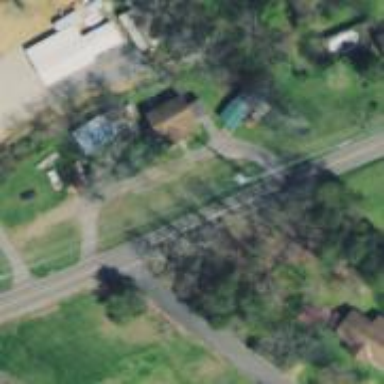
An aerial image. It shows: Power pole.